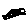
Label: hexagon